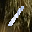
Label: 1